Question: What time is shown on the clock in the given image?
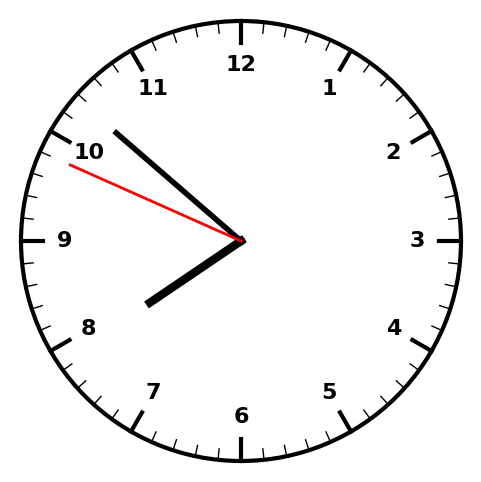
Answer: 07:51:49